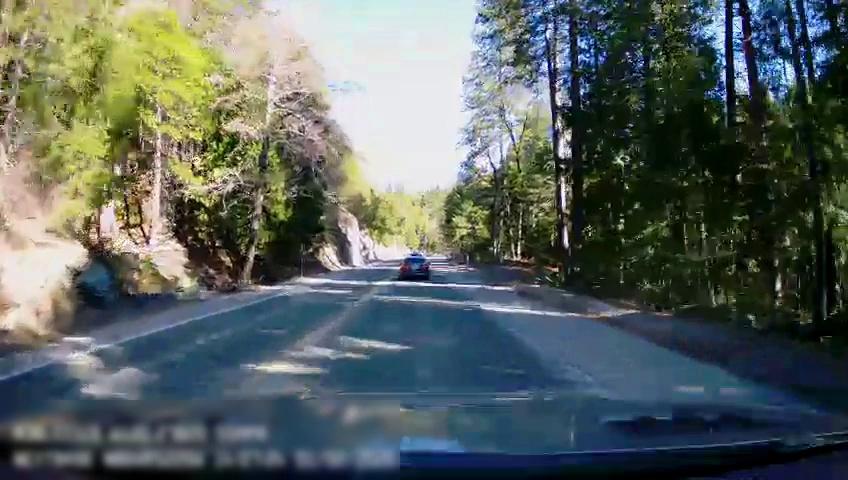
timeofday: Day
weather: Sunny
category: Drivable Space
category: Vehicles | Car
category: Lanes | Opposite Lane
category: Lanes | Current Lane